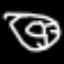
Label: donut